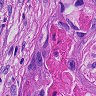
Metastatic tissue present: yes